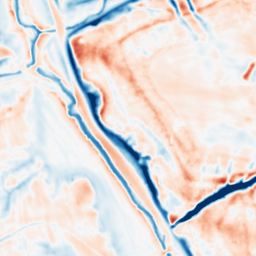
Category: multiscale
Decomposition family: dog_multiscale
Decomposition parameters: sigma_ratio: 1.6
n_scales: 4
base_sigma: 1
Upsampling method: quadratic
Upsampling parameters: scale: 8
Upsampling scale: 8